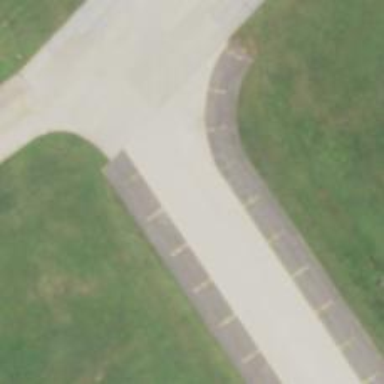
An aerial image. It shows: View of taxiway at the airport.